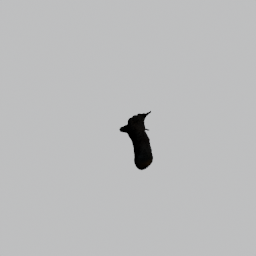
Label: nature